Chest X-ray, PA view. Patient: 74 years old, sex F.
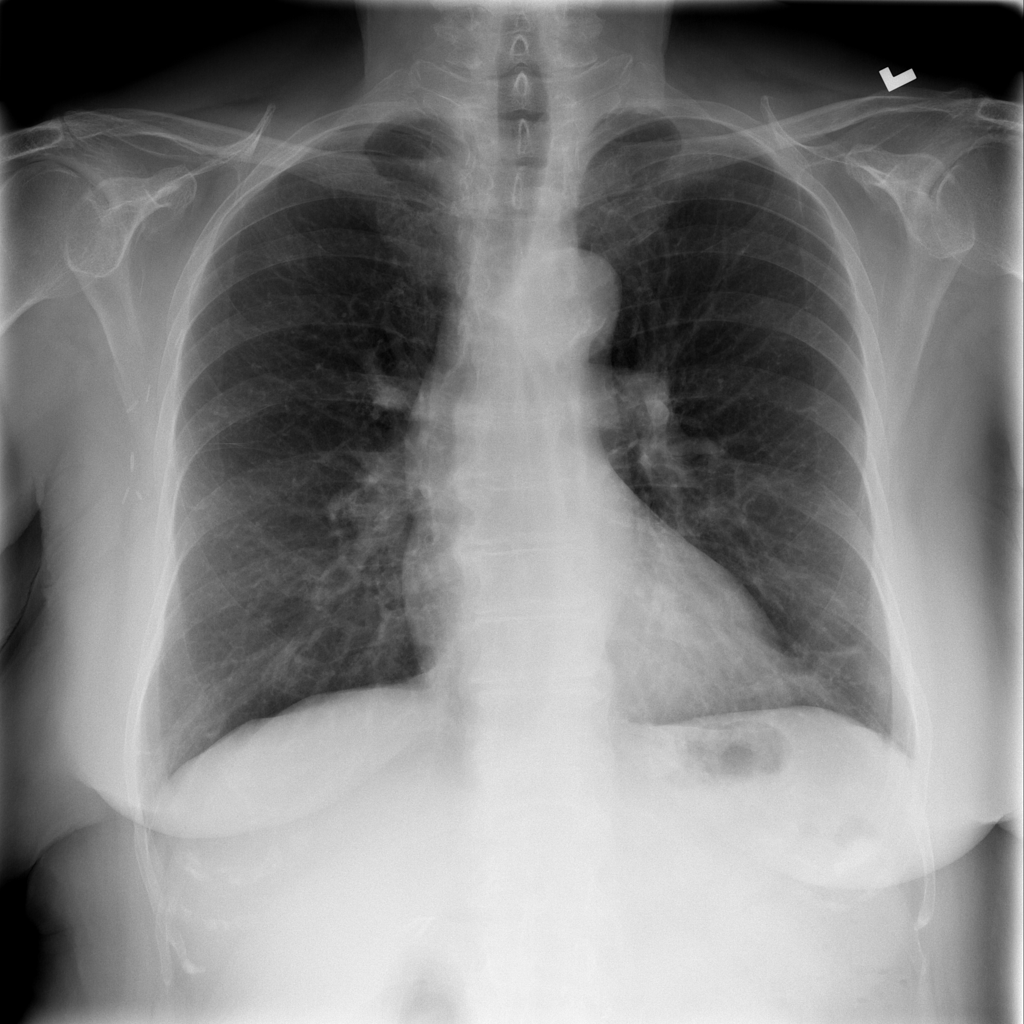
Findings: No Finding